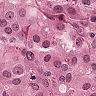
Metastatic tissue present: yes